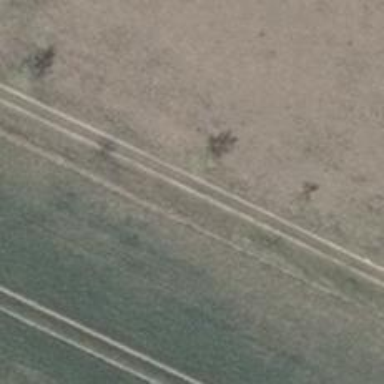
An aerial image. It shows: Sandy track road with grade3 tracktype.